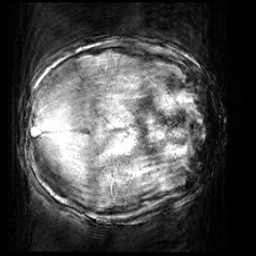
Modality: SWI
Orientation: axial
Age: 11
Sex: male
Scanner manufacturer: siemens
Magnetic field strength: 3 T
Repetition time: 0.027 s
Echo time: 0.02 s